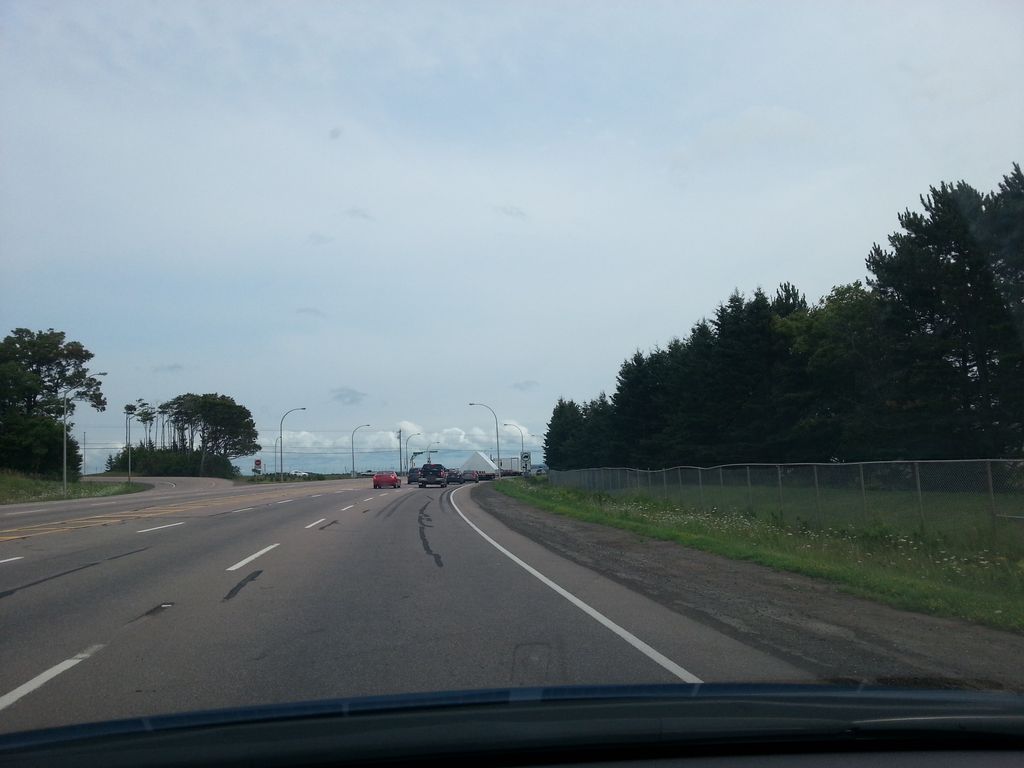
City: charlottetown